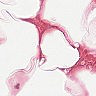
Metastatic tissue present: no